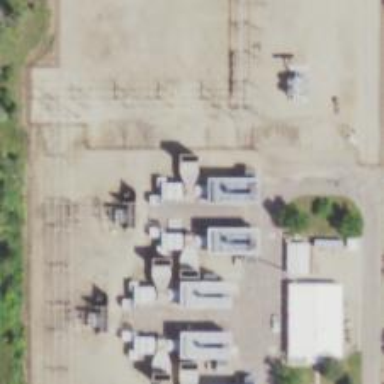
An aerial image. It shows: Gas turbine generator powered by gas.